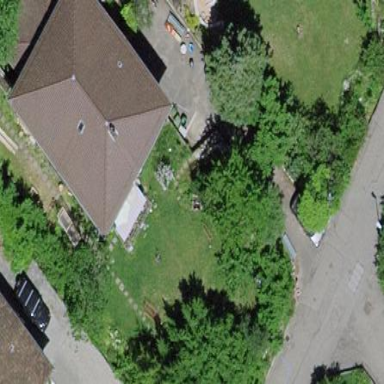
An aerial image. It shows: Hipped roof house.